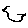
Label: bird